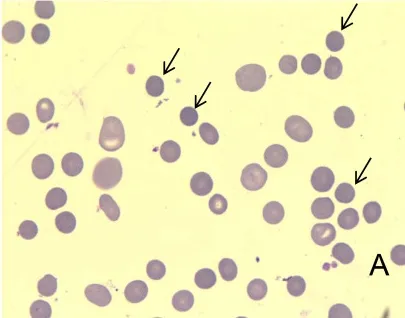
(A) Representative image shows the presence of spherical cells on peripheral blood smears.
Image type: pathology (giemsa)